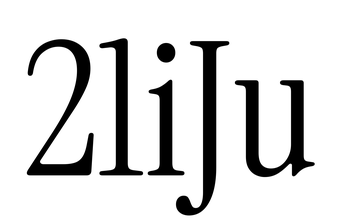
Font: InstrumentSerif-Regular